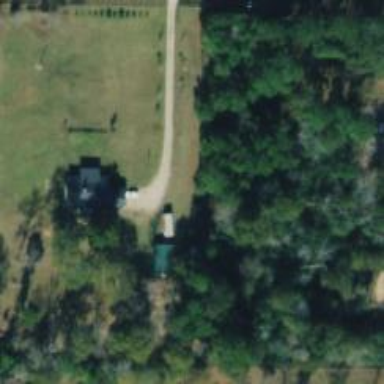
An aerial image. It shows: Driveway.